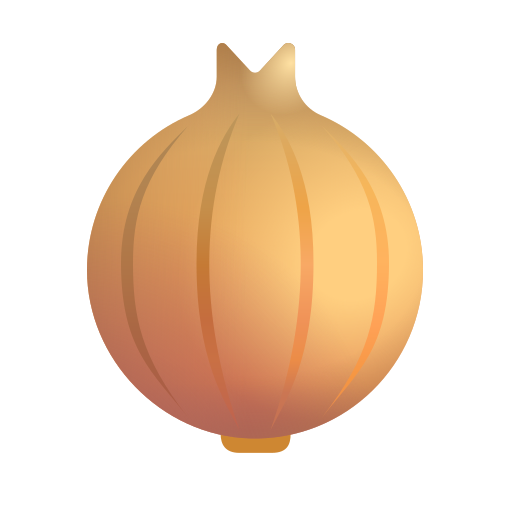
onion color